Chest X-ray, PA view. Patient: 66 years old, sex M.
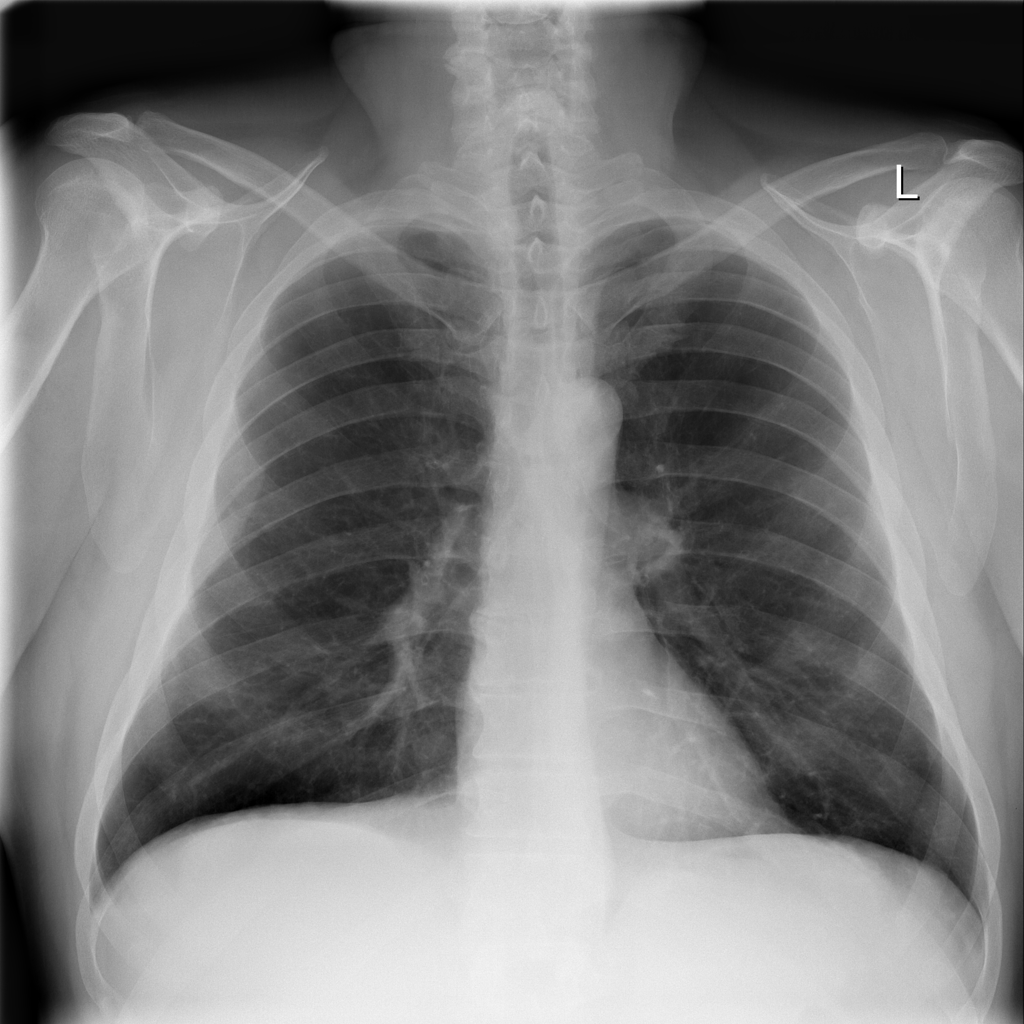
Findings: Emphysema